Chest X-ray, PA view. Patient: 28 years old, sex F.
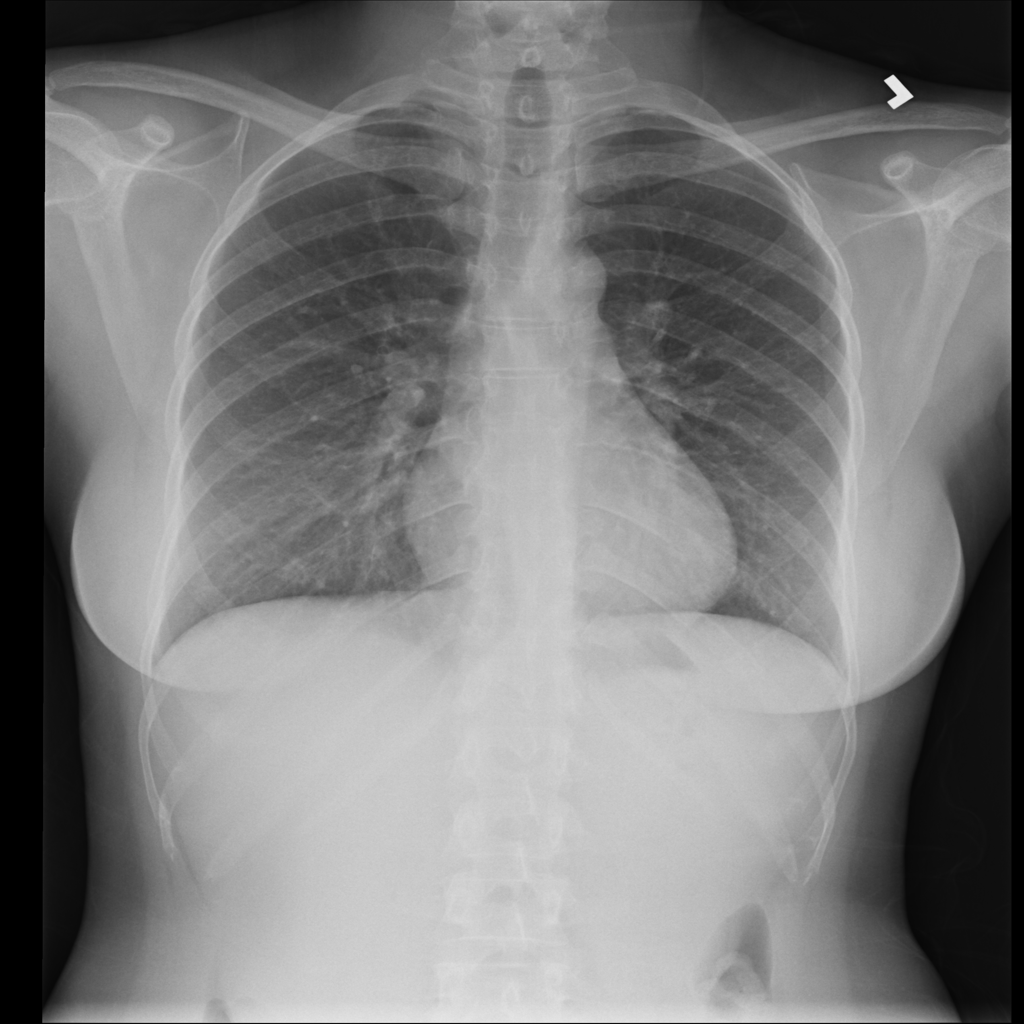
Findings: No Finding